Question: I made a program in Delphi that watches for a window and make it invisible when it is created. The window became invisible correctly but its shadow remains forever on the desktop (until next restart). The window I want to hide it is the today tooltip that you can see when holding the mouse on the time in systray in Windows 7 & 8. How can I hide the shadow?
This is the code:
'''
h := FindWindow('ClockTooltipWindow', nil);
if (IsWindow(h)) then ShowWindow(h, SW_HIDE);
'''
This is a picture of remaining shadows:

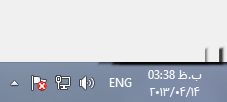
Answer: It's an interesting/very sticking artifact, possibly the shadow gets some special treatment from the video driver. I don't know why/how it happens, maybe the tooltip just doesn't care removing its shadow when it is about to be destroyed once it is hidden.
As a workaround you can resize the tooltip before hiding to a size that it won't draw its shadow, like:
'''
h := FindWindow('ClockTooltipWindow', nil);
if (IsWindow(h)) then begin
SetWindowPos(h, 0, 0, 0, 1, 1, SWP_NOMOVE or SWP_NOACTIVATE);
ShowWindow(h, SW_HIDE);
end;
'''
However the better approach in my opinion would be to nicely ask it be gone:
'''
h := FindWindow('ClockTooltipWindow', nil);
if (IsWindow(h)) then
PostMessage(h, WM_SYSCOMMAND, SC_CLOSE, 0);
'''